Question: I am doing a Sign Up page. So, there is a drop-down list where users are to choose whether they are a student, staff or guest. If Student is chosen, they need to key in their Admin Number. For Staffs, Staff ID and for Guest its NRIC.
May I know how to do so?

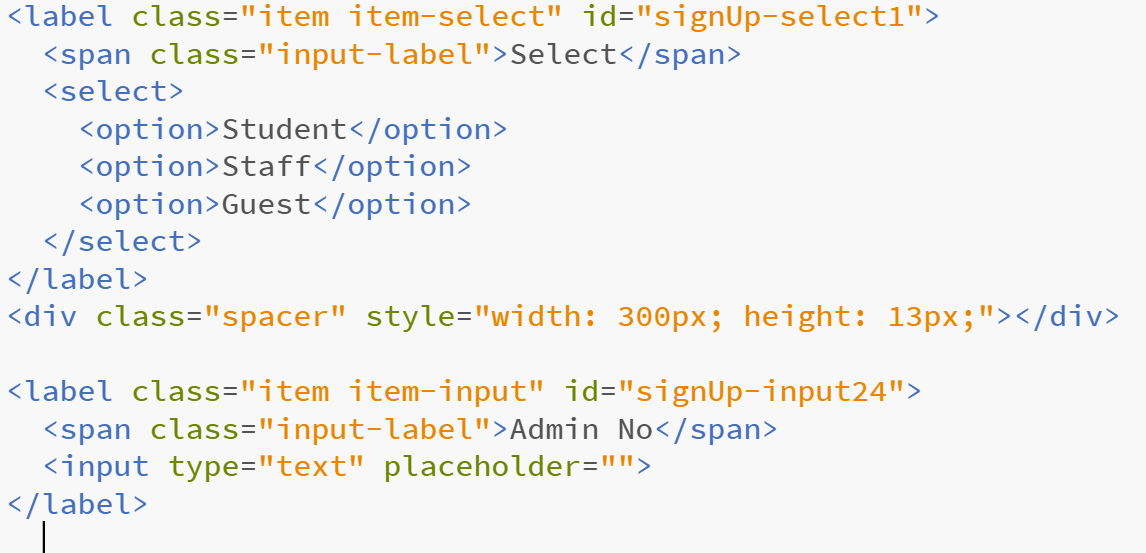
Answer: I think this may be what you're looking for.
Keep in mind, this was done with the assistance of the jQuery library, so you will need to include that into your code.
Also, for further reference, when making a post, make sure to include your code as I did below instead of an image.
'''
$(document).ready(function () {
$('.group').hide();
$('#student').show();
$('#selectMe').change(function () {
$('.group').hide();
$('#'+$(this).val()).show();
})
$("input[placeholder]").each(function () {
$(this).attr('size', $(this).attr('placeholder').length);
});
});
'''
'''
<script src="https://ajax.googleapis.com/ajax/libs/jquery/2.1.1/jquery.min.js"></script>
<select id="selectMe">
<option value="student">Student</option>
<option value="staff">Staff</option>
<option value="guest">Guest</option>
</select>
<div id="student" class="group">
<input type="text" placeholder="Please enter your Admin Number">
</div>
<div id="staff" class="group">
<input type="text" placeholder="Please enter your Staff ID">
</div>
<div id="guest" class="group">
<input type="text" placeholder="Please enter your NRIC">
</div>
'''